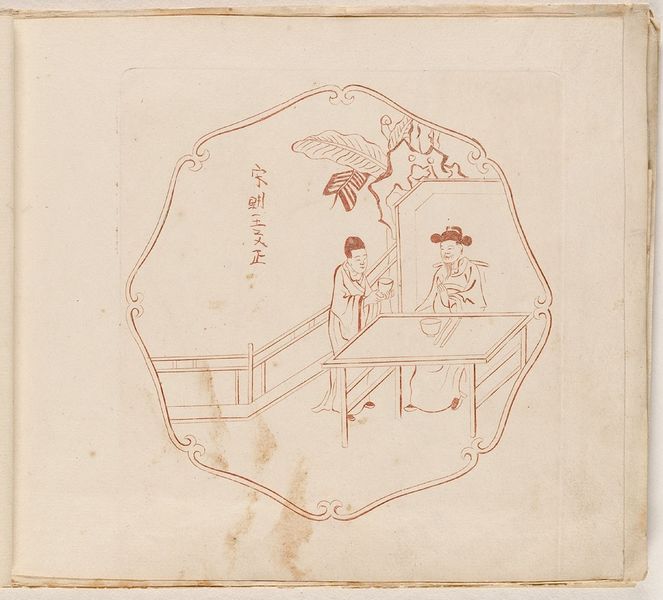
Titel: Chinesendarstellung, Blatt aus der Folge 'Picturae Sinicae'
Künstler: Pieter Schenk
Standort: Hamburg
Institution: Museum für Kunst und Gewerbe Hamburg
Schlagwörter: blätter, mann, menschen, frisur, tisch, trinken, blatt, pflanzen, schrift, papier, grafik, graphik, vegetation, essen, ornamente, schriftzeichen, fotografie, photographie, loggia, veranda, druckgraphik, druckgrafik, radierung, seite, buchstaben, tracht, china, tassen, alphabet, teezeremonie, gerippt, volkstracht, reproduktionen, druckerzeugnisse, pflanzenabbildung, völker, nationalitäten, ornamentstich, vorlageblätter, rotdruck, scvhriftzeichen